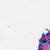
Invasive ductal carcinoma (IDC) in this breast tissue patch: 0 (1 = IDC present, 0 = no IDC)